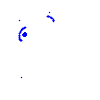
Particle: kaon